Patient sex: M
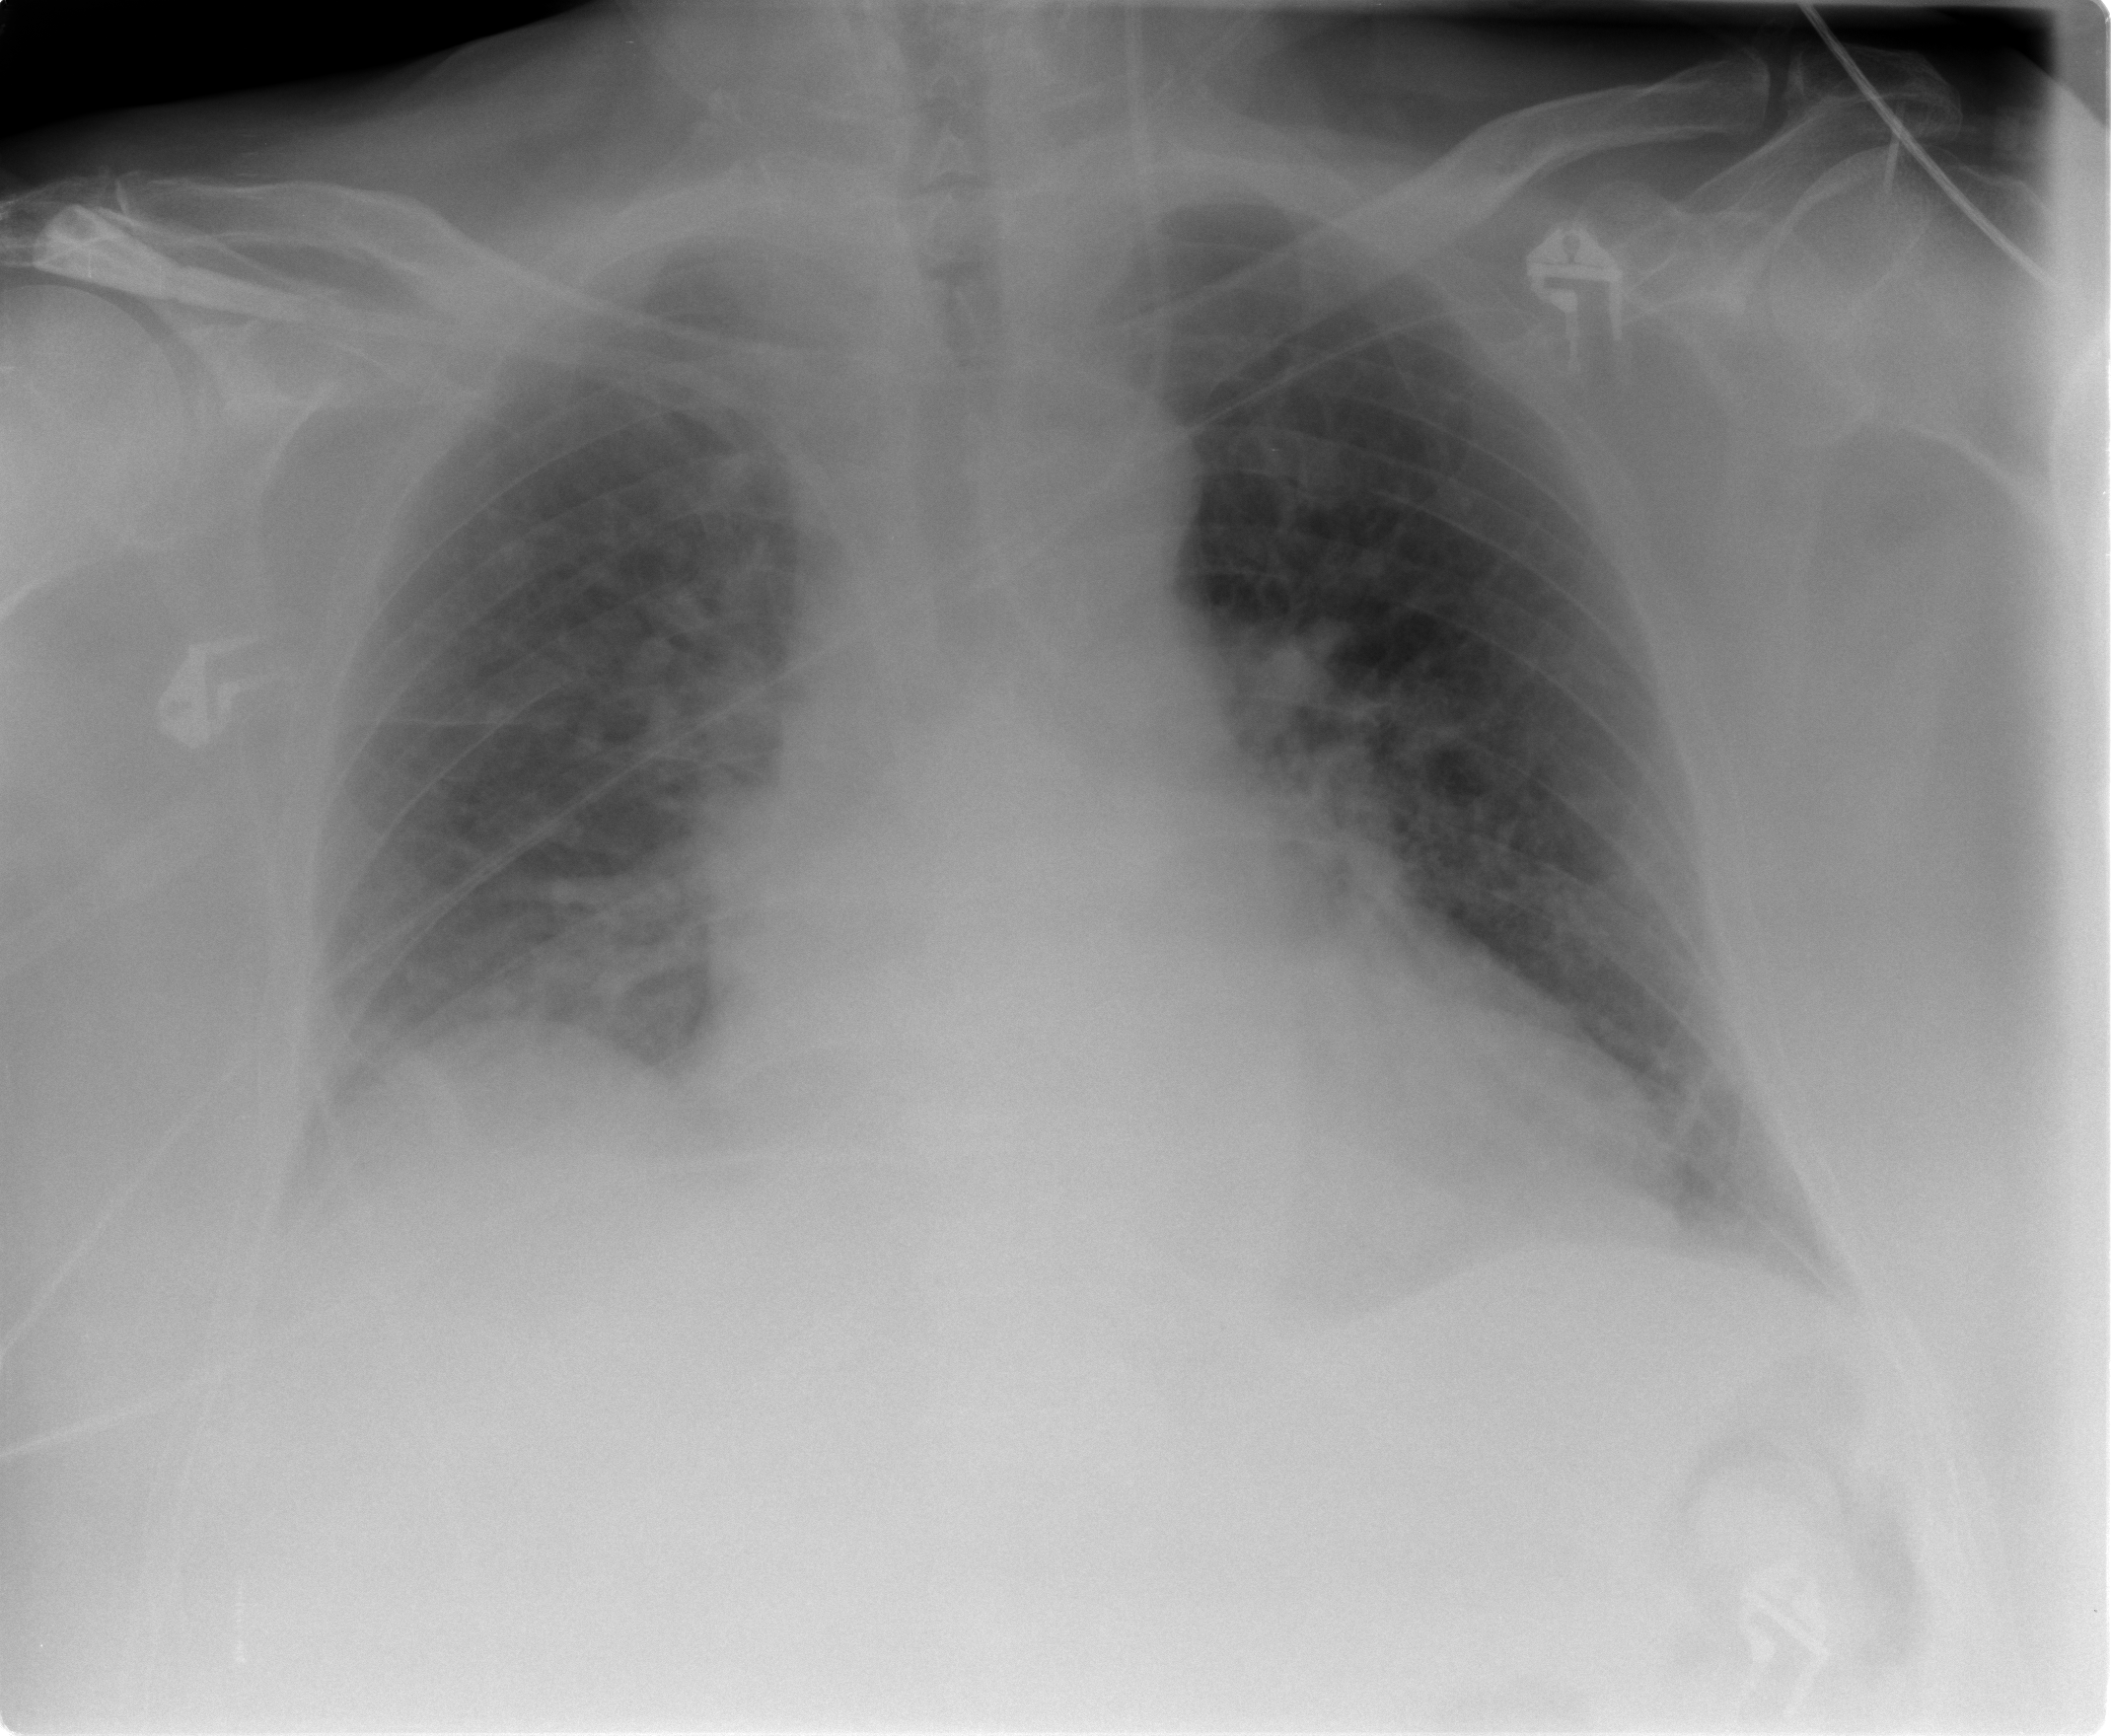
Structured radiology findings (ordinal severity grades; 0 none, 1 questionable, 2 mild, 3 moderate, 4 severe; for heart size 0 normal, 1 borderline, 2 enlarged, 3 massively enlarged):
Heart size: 2
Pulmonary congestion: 2
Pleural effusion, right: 2
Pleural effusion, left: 2
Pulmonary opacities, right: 1
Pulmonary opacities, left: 0
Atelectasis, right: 1
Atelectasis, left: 1